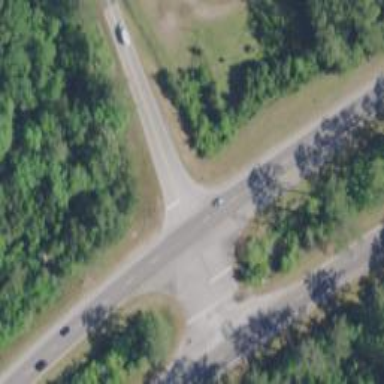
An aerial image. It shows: Trunk highway.